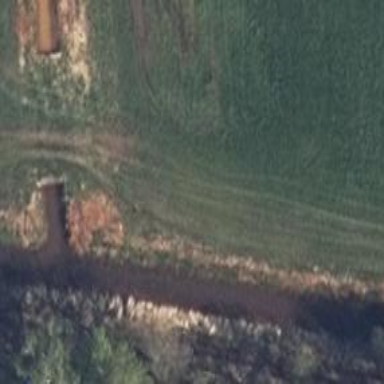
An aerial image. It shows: Path on metal bridge.